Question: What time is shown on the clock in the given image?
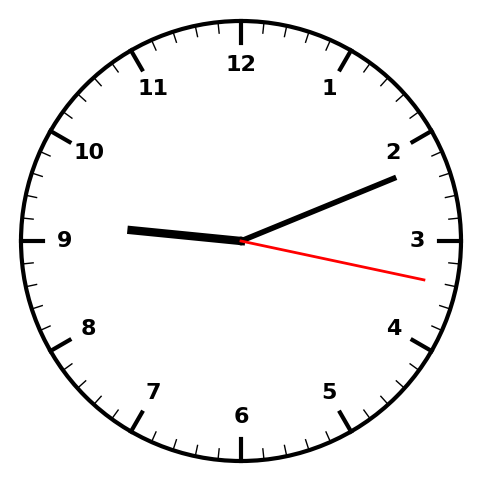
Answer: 09:11:17